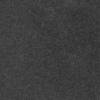
Label: dusty